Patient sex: F
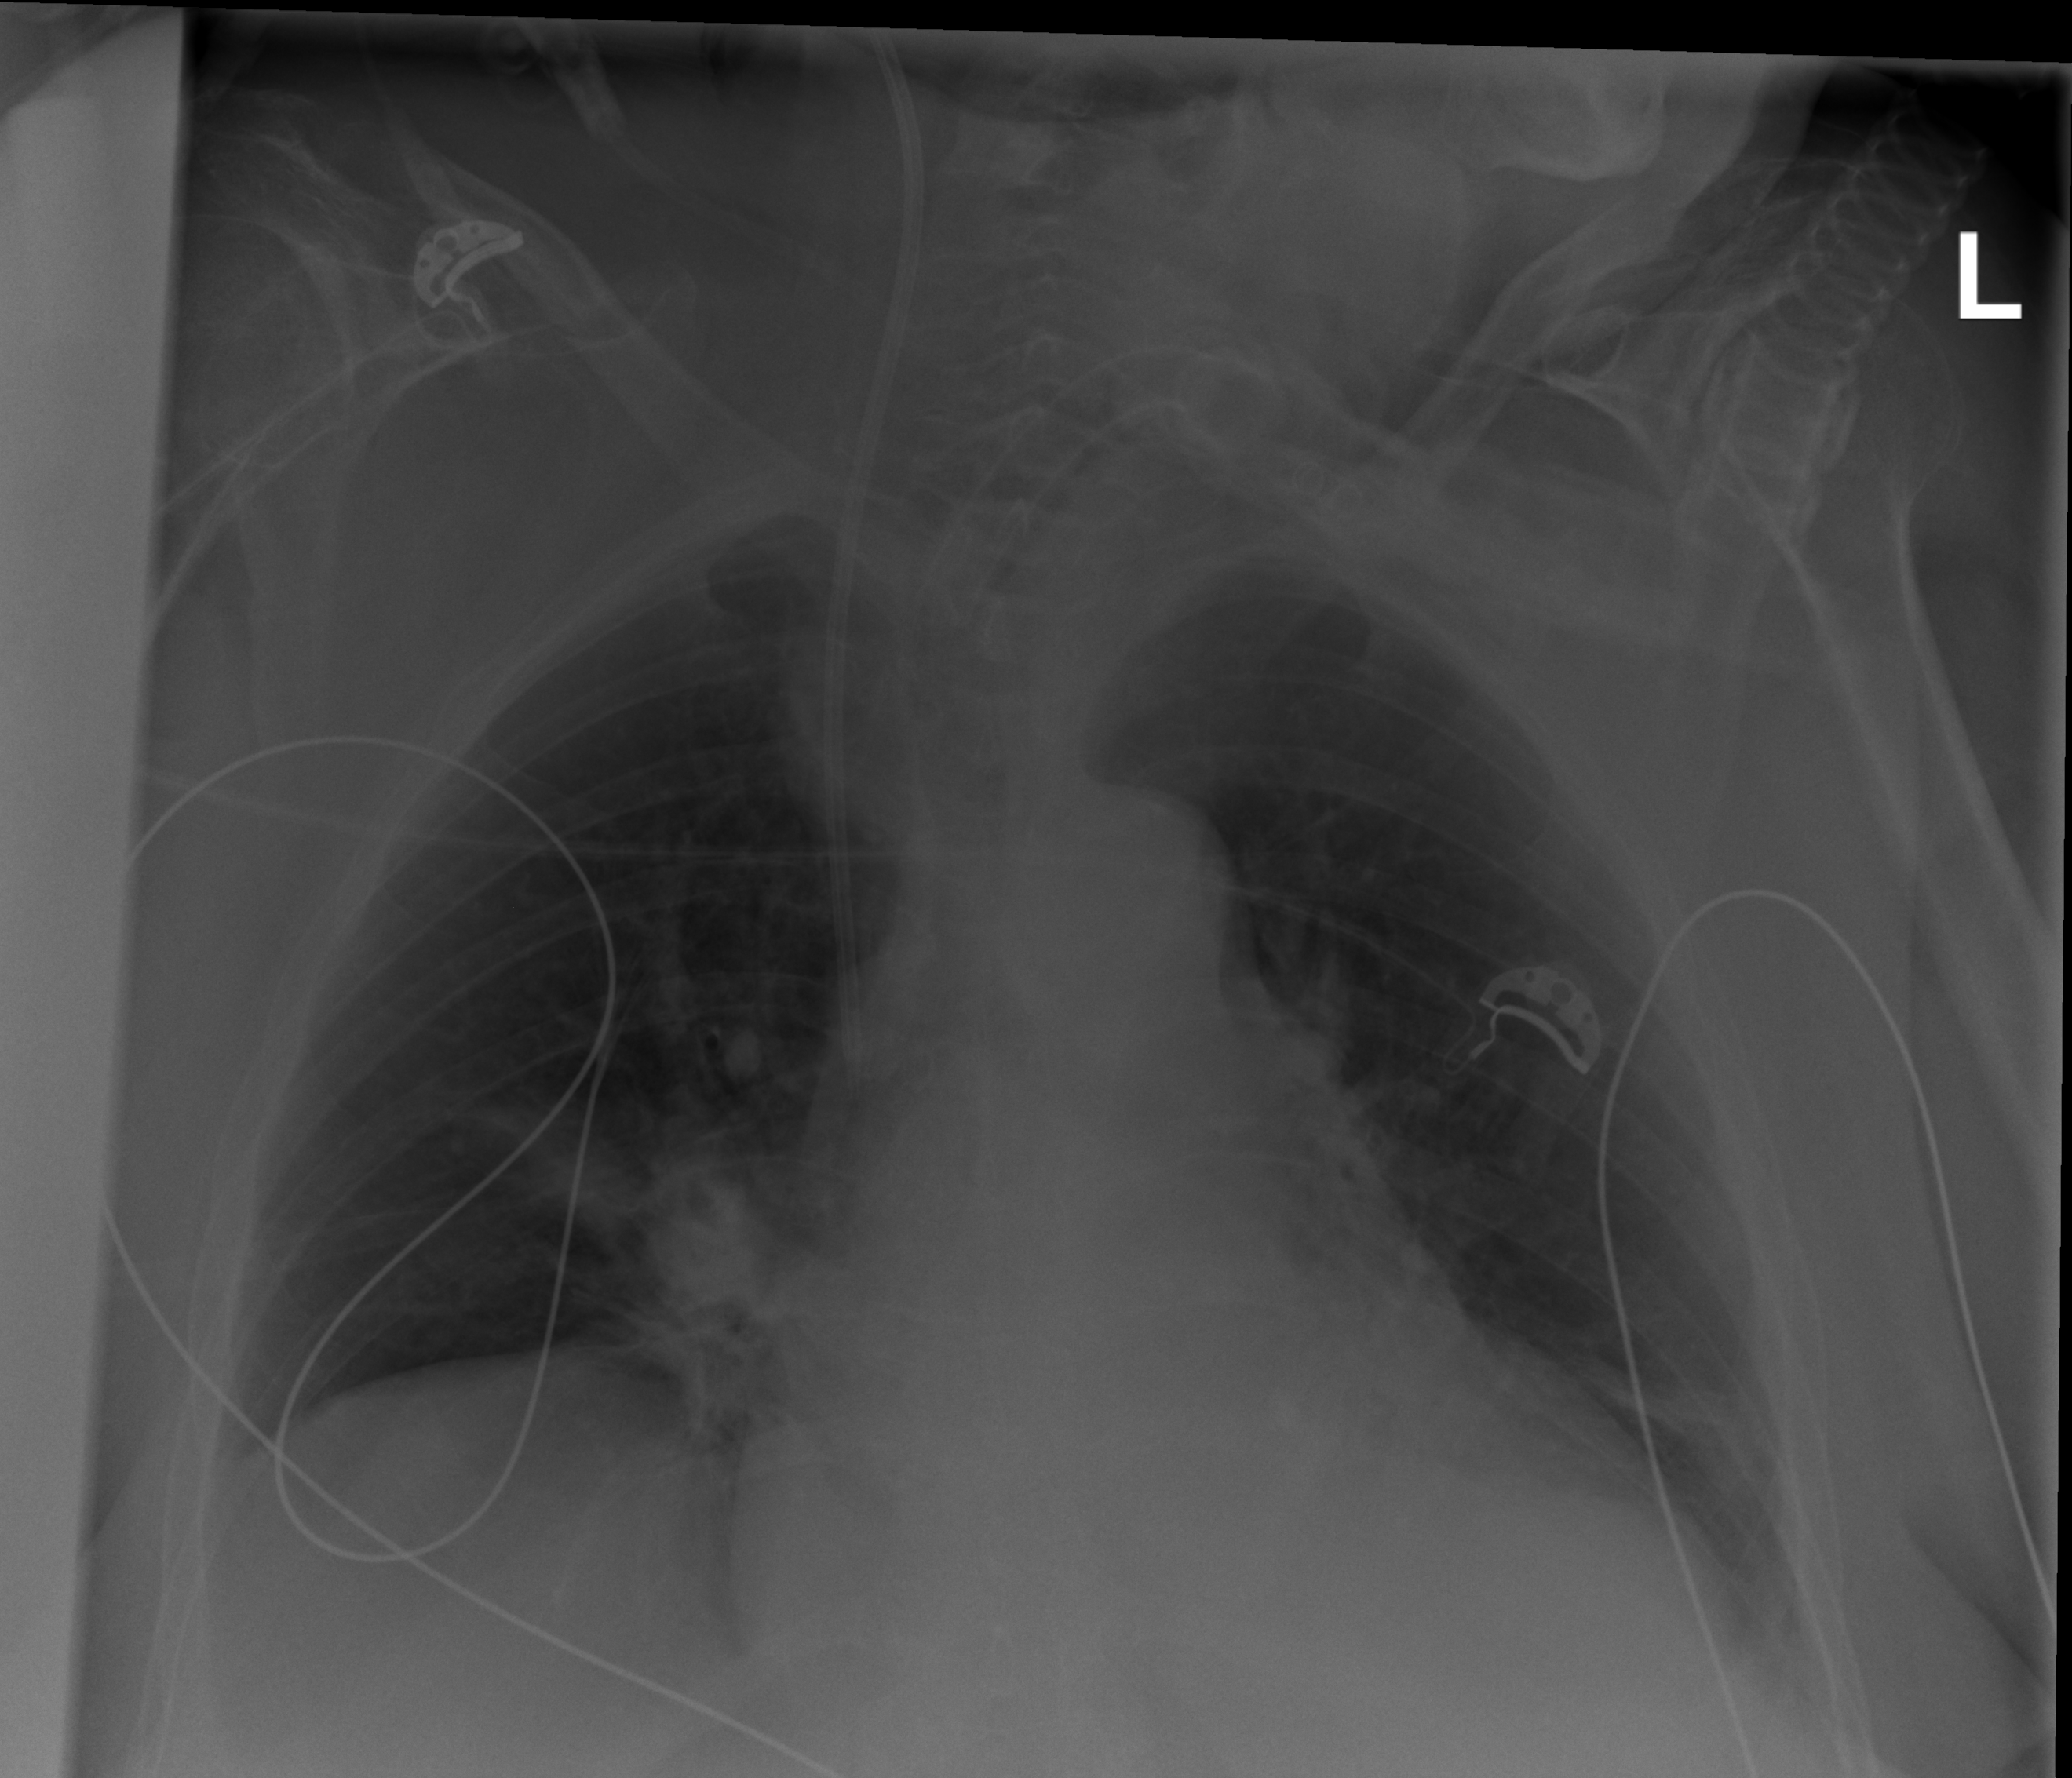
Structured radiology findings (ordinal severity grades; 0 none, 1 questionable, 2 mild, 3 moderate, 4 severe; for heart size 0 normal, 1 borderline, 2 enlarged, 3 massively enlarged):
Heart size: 2
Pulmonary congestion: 0
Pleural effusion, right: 0
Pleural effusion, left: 2
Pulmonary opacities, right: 2
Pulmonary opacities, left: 0
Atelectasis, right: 2
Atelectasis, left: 2